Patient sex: F
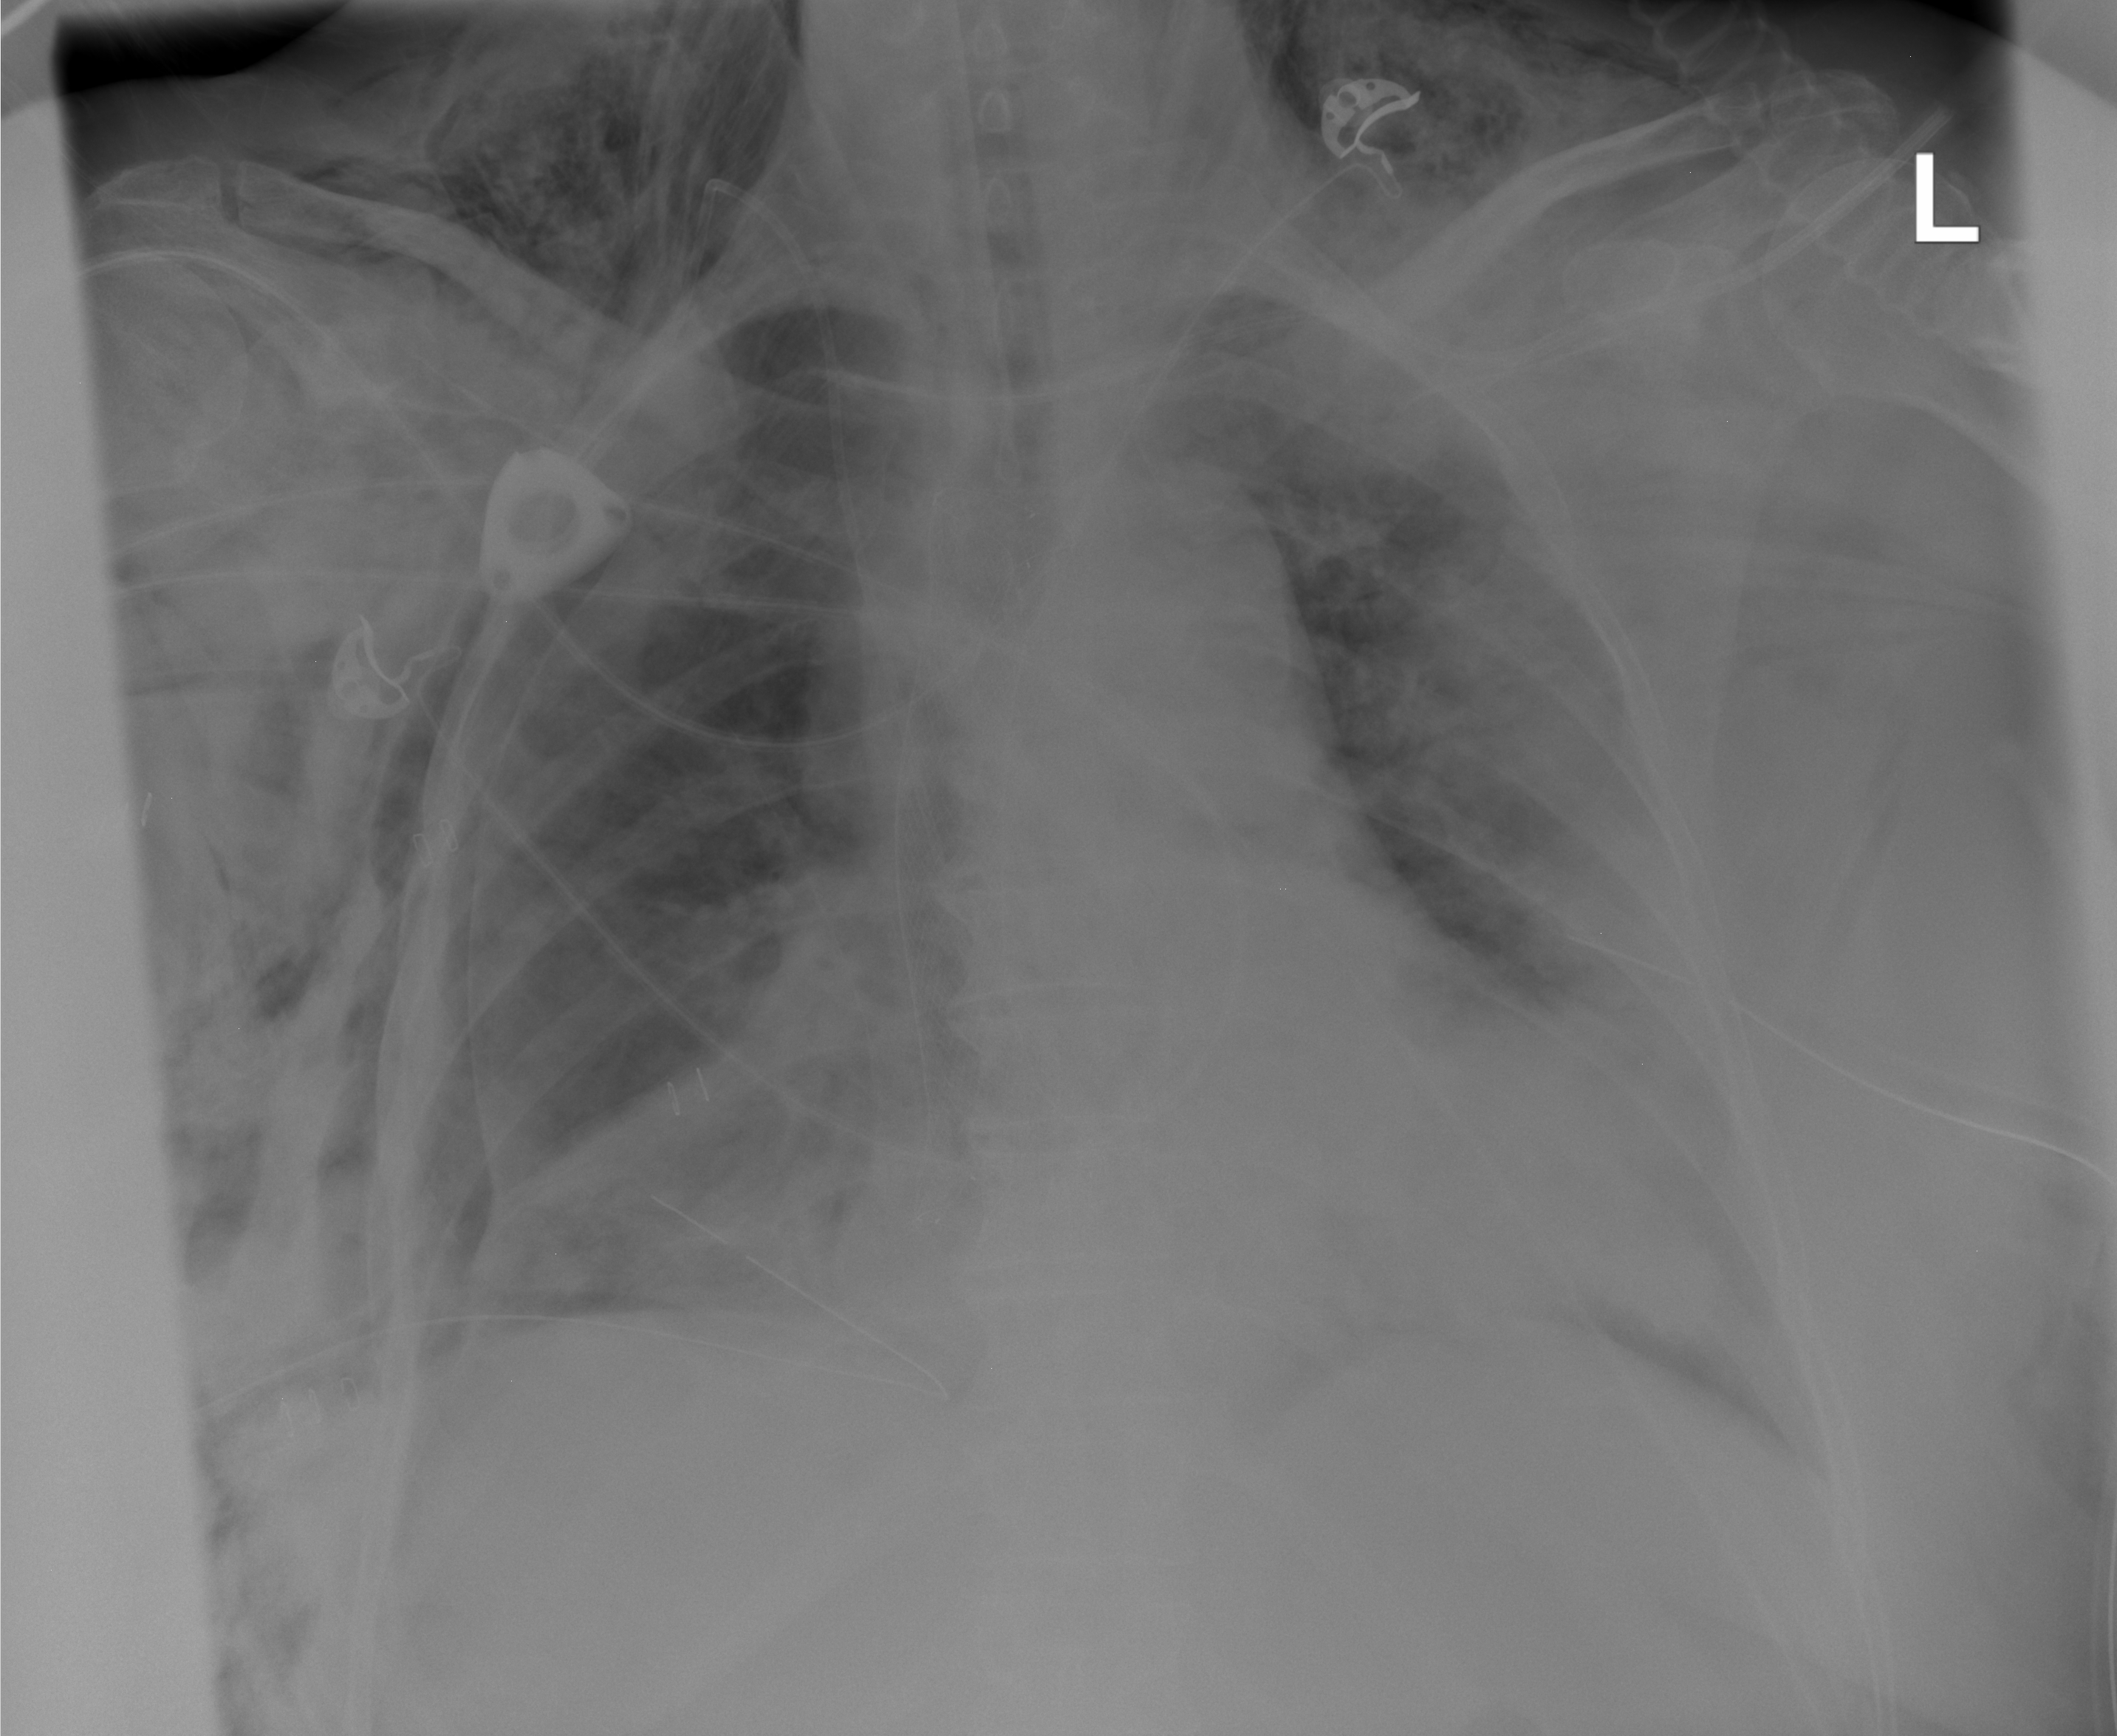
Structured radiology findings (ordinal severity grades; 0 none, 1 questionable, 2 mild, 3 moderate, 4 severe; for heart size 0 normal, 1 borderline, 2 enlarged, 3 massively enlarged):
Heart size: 0
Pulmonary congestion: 0
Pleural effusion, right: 2
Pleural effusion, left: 2
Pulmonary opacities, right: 2
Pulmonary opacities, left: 2
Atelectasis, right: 2
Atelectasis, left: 2